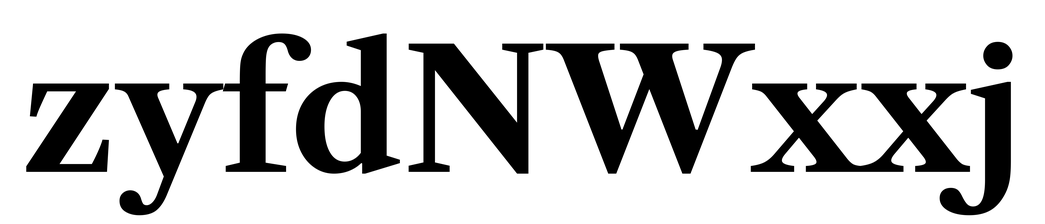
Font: LibreCaslonText_Bold